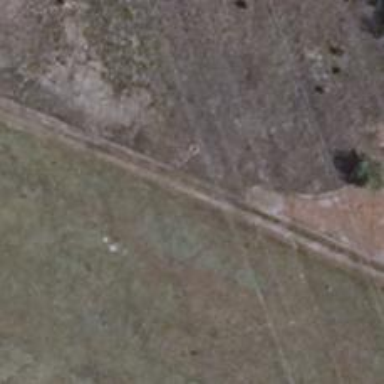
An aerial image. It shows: Ground track with tracktype of grade4.